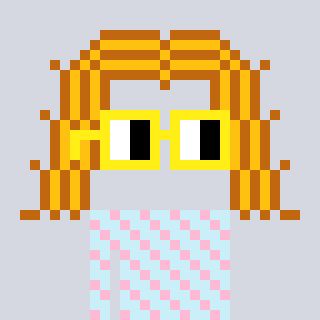
a pixel art character with square yellow glasses, a hair-shaped head and a cold-colored body on a cool background